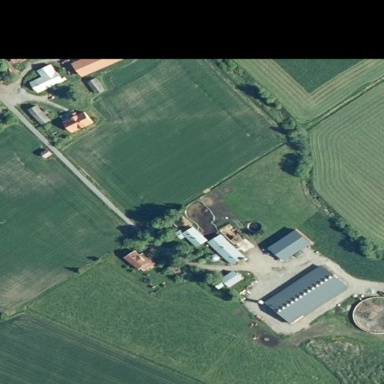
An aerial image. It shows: Farmyard area.